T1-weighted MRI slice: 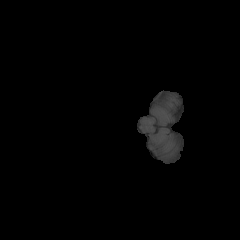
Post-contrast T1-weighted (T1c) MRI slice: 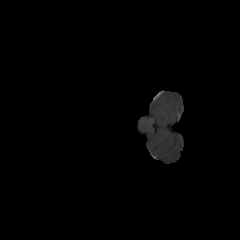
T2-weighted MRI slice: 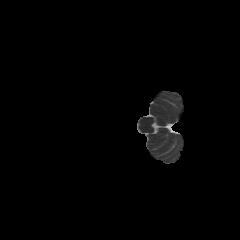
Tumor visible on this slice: no